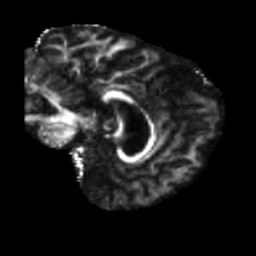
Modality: FA
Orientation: sagittal
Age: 68
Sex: male
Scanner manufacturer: siemens
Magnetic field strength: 3 T
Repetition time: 5.47 s
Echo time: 0.0854 s